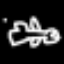
Label: airplane